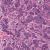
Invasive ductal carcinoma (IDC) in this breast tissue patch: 1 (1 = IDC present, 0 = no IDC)